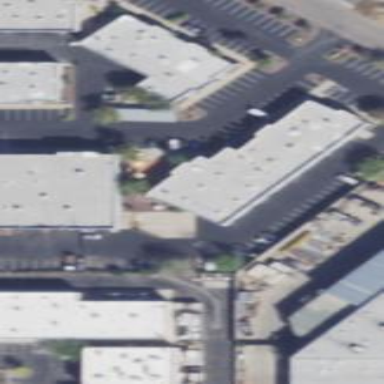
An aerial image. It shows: Building.